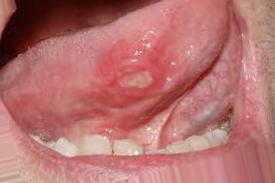
Condition: Mouth Ulcer